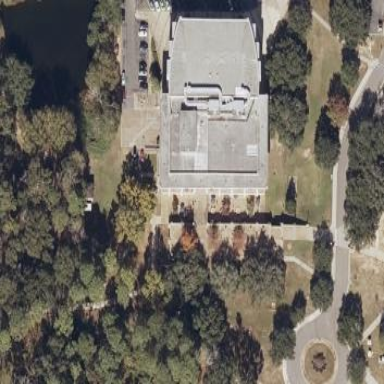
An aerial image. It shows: Building that serves as library.